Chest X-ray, AP view. Patient: 36 years old, sex F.
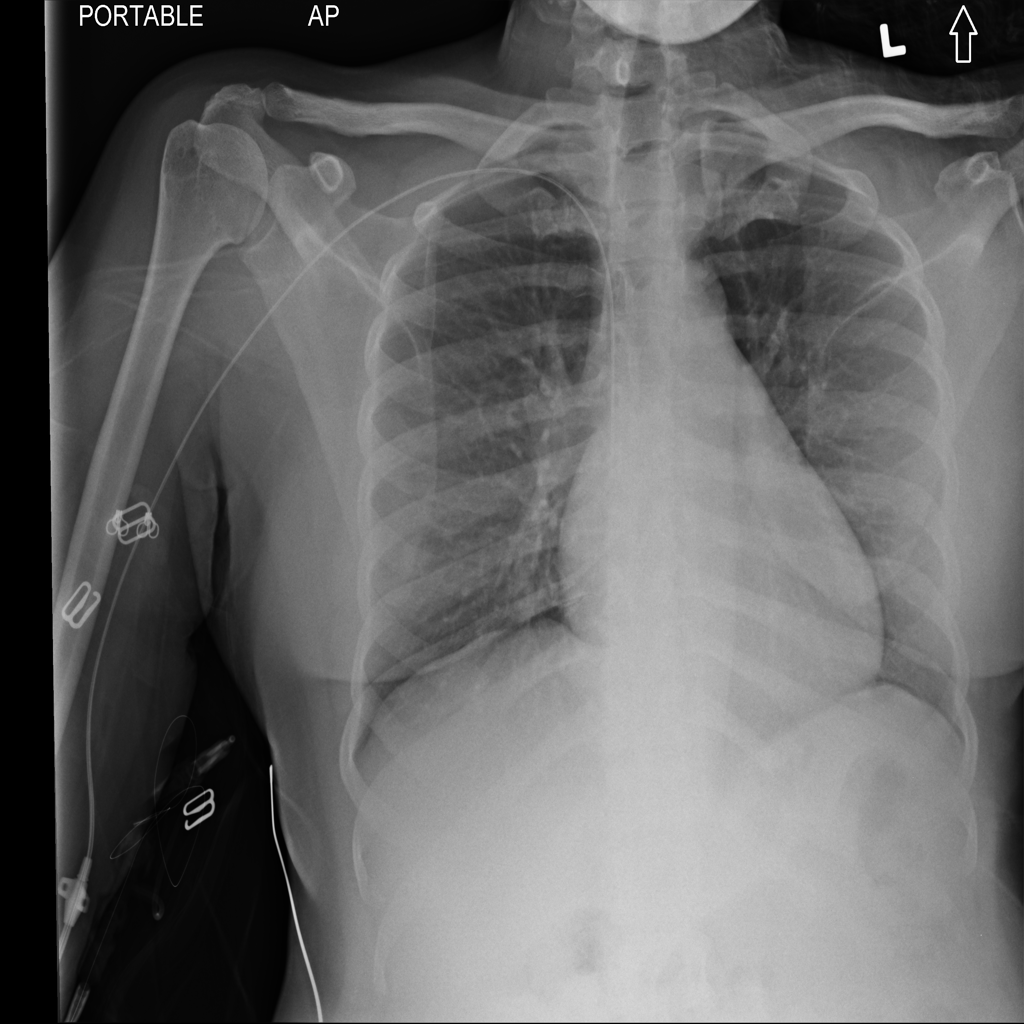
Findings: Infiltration